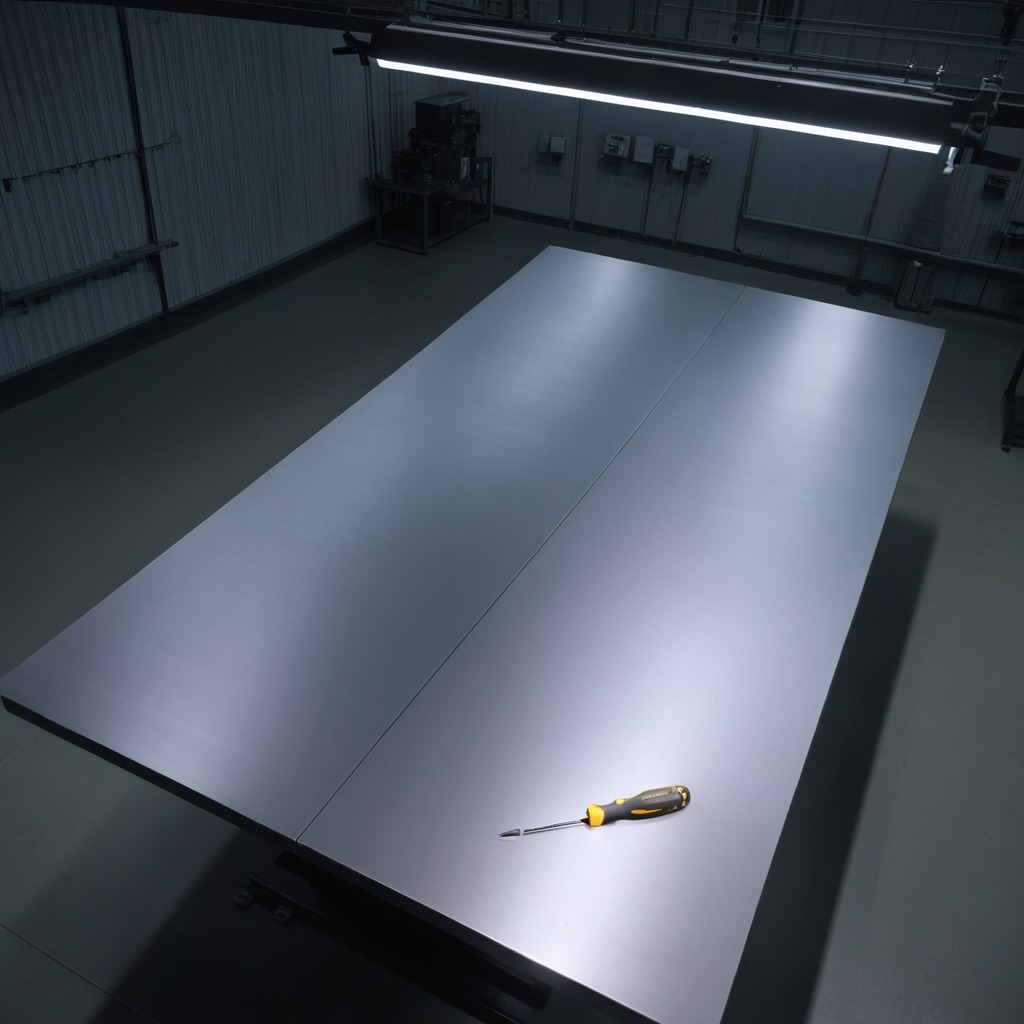
A screwdriver lies on the tabletop.